RGB frame:
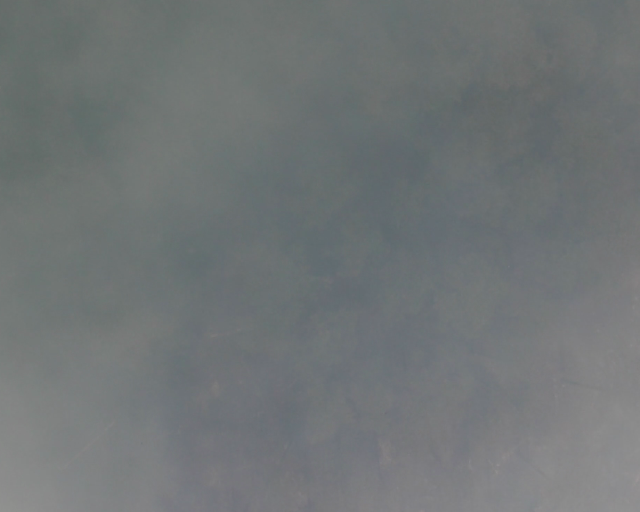
Thermal frame:
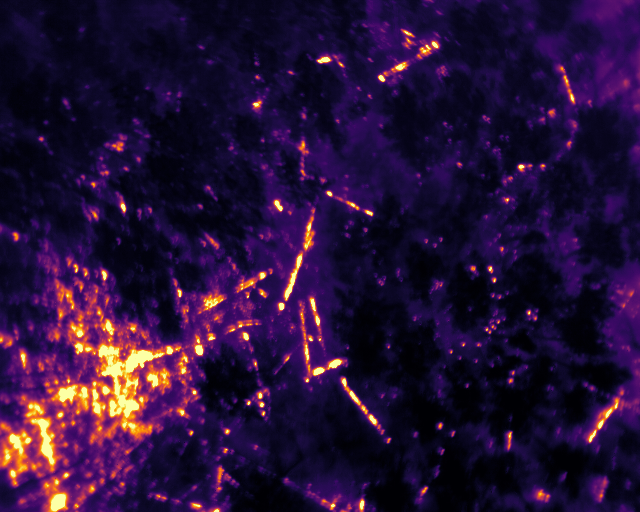
Captured: 2026-02-27 02:40:38
Pixels at or above 80 °C: 9675 (fraction of frame: 0.02953)